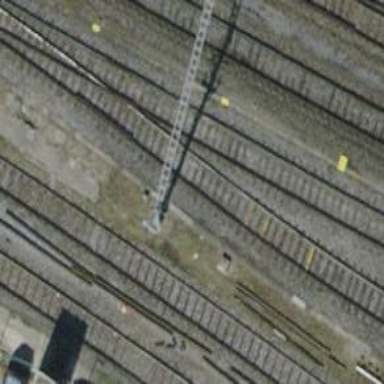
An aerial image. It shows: Railway yard with one track. The railway is electrified with contact line.